Interaction volume radius: 10 \u00c5
Interaction volume height: 35 \u00c5
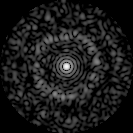
Disorder parameter: 0.8263